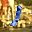
Label: 1